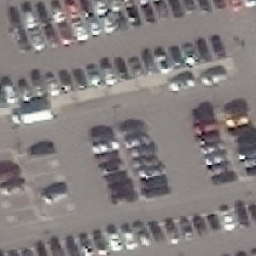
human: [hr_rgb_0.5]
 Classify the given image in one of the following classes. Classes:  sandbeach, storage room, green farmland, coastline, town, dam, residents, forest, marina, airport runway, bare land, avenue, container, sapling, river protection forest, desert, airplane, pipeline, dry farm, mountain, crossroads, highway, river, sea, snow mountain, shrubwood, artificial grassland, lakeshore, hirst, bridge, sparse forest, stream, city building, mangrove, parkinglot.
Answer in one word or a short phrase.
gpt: parkinglot